Field crop: maize
Growth stage: 1
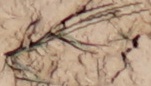
Species: lolium